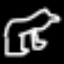
Label: frog